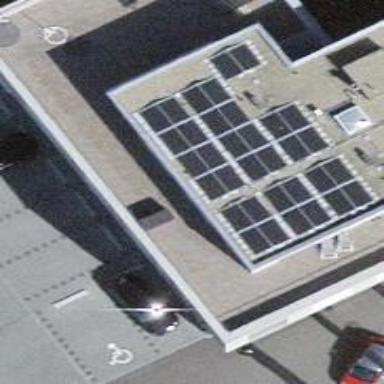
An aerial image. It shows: Solar power generator with photovoltaic panels.